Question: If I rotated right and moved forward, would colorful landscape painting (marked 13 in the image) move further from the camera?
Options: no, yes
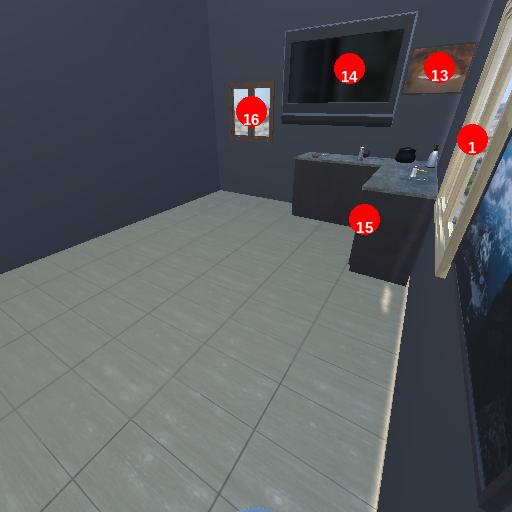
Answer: no